Question: I cannot seem to get py2exe to work properly. I have run "python setup.py py2exe" in cmd, as well as "python setup.py install"... and When I try to run my executable setup, I get this same error over and over:

After a week I'm starting to get quite frustrated and I'm hoping to be able to resolve the issue today.
I'm using Python 2.7 and py2exe v0.6.9. 64-bit Windows7
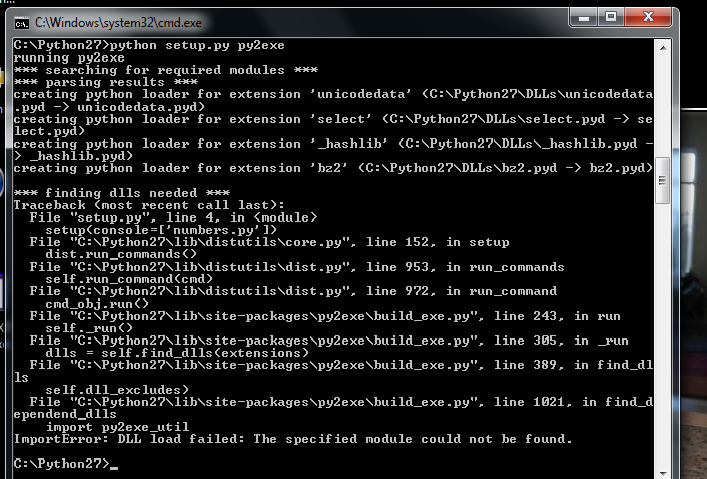
Answer: FINALLY, I can die a happy man. After agonizing over this problem for over a week, I figured out that the issue is that I had to download the 64bit version of py2exe from SourceForge. The "Get Latest Version" link that they have at the top is for Python 2.5, which is very misleading because I would have assumed it would at least use the latest version of PYTHON that it supports, which I believe is the version I have, Python 2.7.1.
I had to go into the "Browse All Files" section and manually navigate to v0.6.9 and then pick the appropriate version.
I am now able to create an executable from running "C:\Python27\setup.py py2exe".
thanks all for your help/replies.